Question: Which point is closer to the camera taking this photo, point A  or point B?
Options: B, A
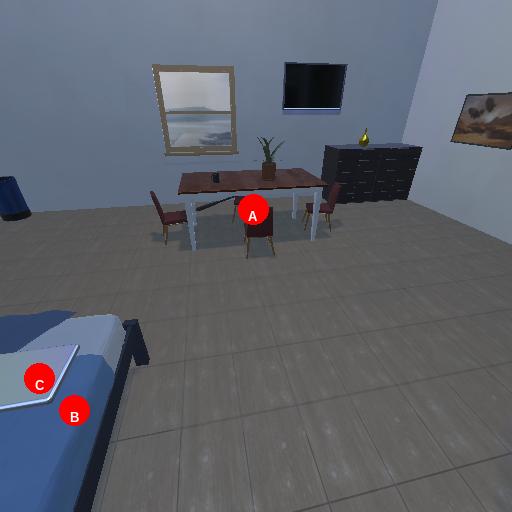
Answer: B